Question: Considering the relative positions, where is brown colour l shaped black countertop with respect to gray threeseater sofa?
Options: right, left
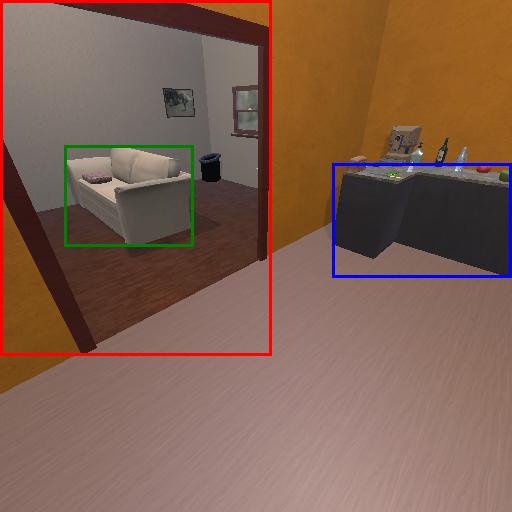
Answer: right